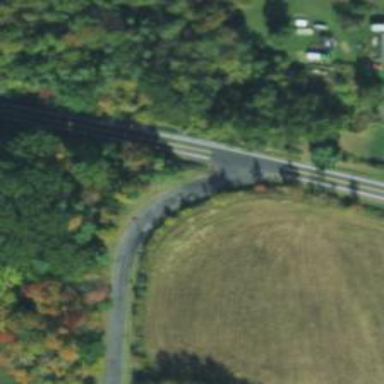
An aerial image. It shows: Tertiary road.